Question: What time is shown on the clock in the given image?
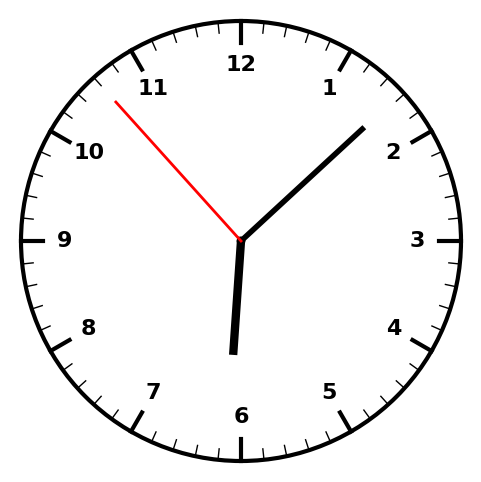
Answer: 06:07:53